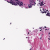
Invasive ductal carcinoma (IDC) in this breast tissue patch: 0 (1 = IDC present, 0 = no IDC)